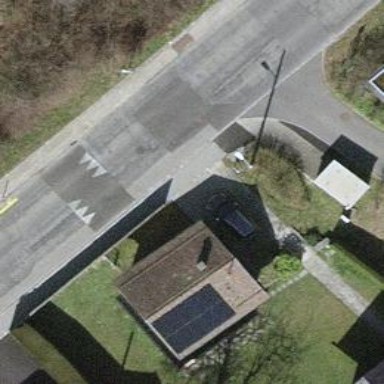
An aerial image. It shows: Unmarked crossing on the road.